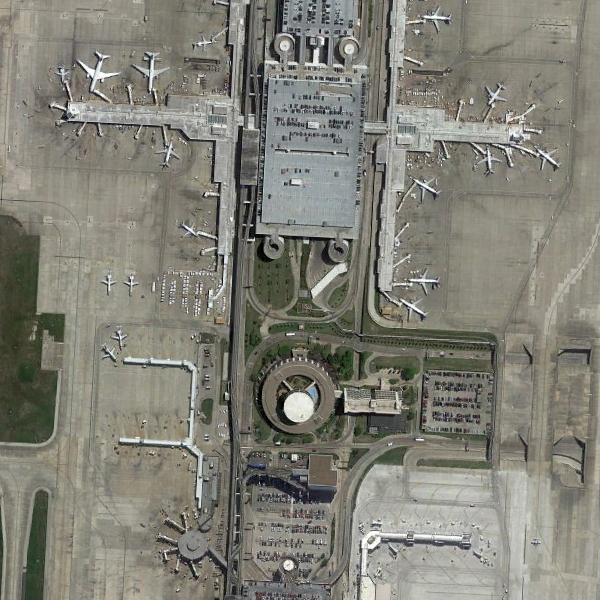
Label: Airport